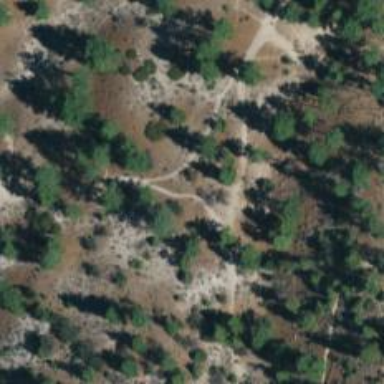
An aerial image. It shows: Path with excellent trail visibility.